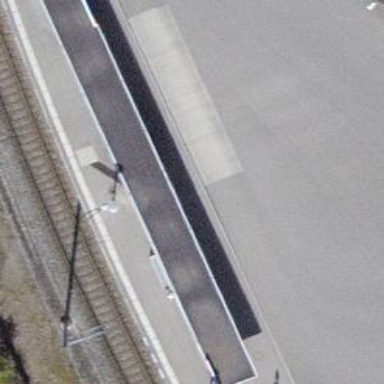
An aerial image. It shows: Railway station.